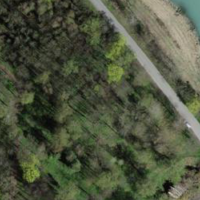
EUNIS habitat code: 23
Species observed at this site:
Lamium maculatum
Impatiens parviflora